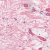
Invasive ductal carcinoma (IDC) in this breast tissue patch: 0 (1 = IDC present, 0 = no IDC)